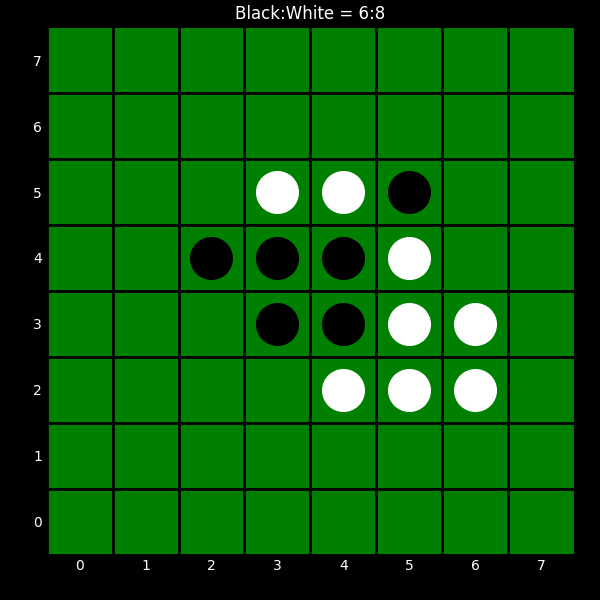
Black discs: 6
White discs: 8